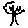
Label: tree